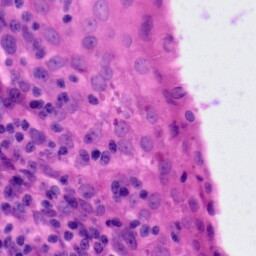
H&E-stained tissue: Tonsil